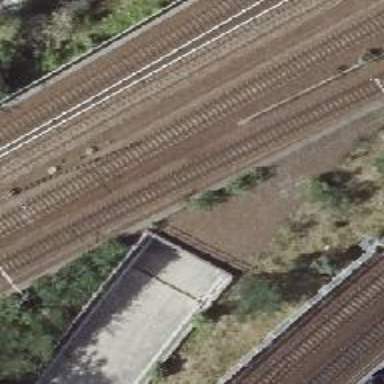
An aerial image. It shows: Electrified rail tunnel.